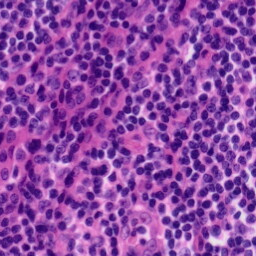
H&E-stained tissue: Tonsil